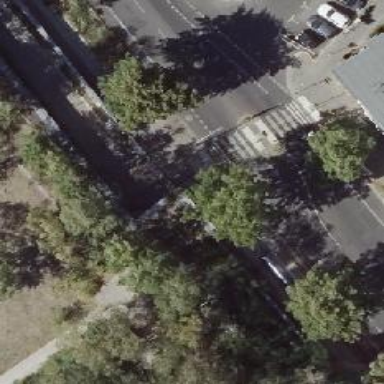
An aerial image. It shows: Road crossing with traffic signals and pedestrian island.